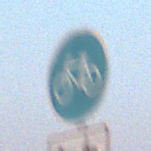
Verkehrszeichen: Radweg
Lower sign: MehrspurigeFahrzeugeFrei9
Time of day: SunriseSunset
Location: Outdoor (Nature)
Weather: Clear
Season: NotSpecified
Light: Natural